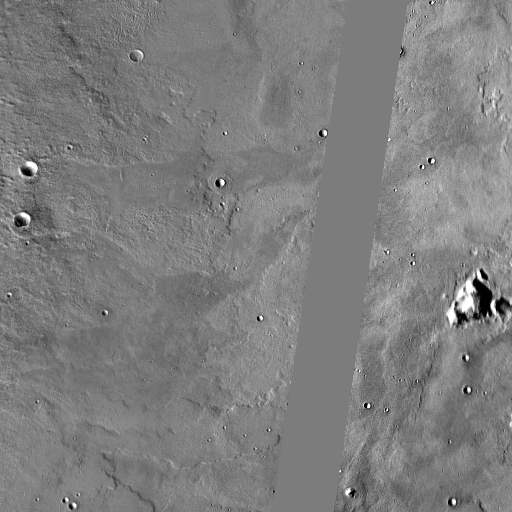
Crater classes present: Background, Other, Secondary